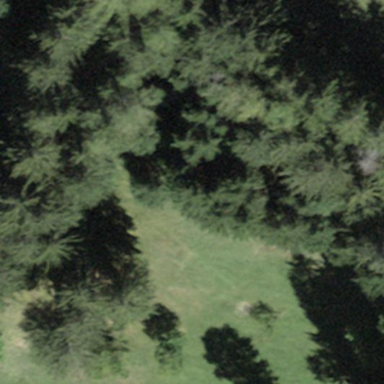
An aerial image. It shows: Forest area.